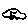
Label: car